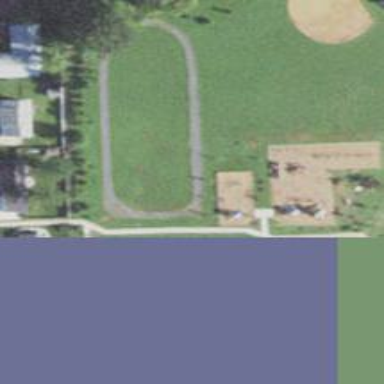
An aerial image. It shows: Springy playground.